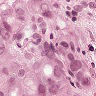
Metastatic tissue present: yes